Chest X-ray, AP view. Patient: 34 years old, sex F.
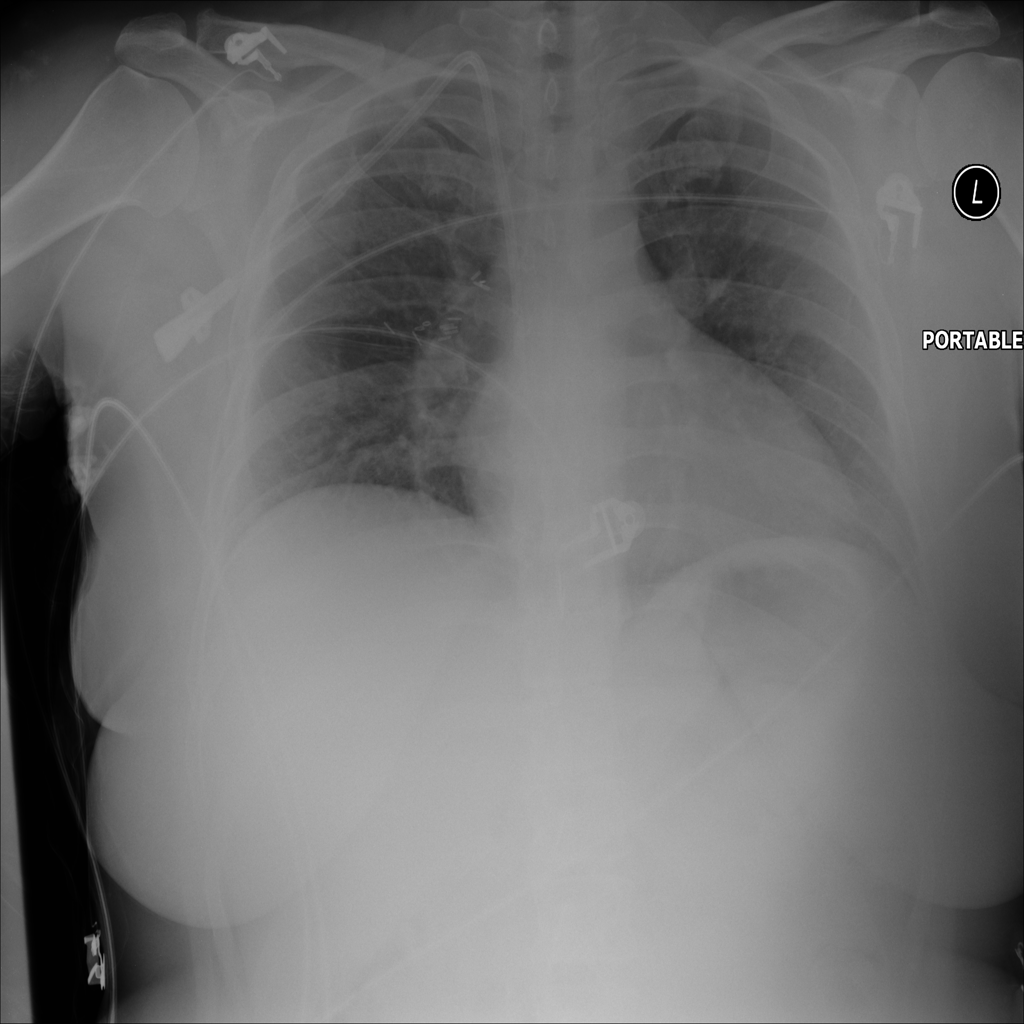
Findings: No Finding